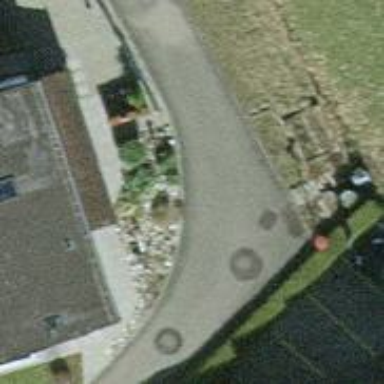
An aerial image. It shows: Alley classified as service road.